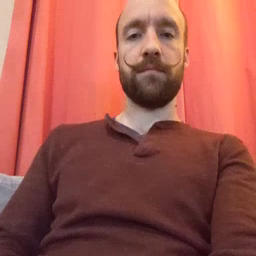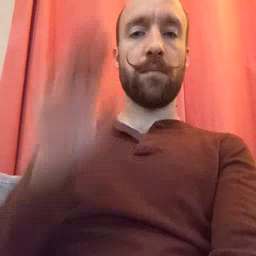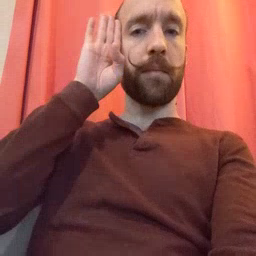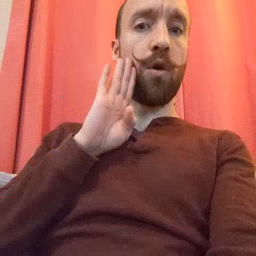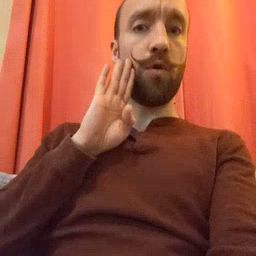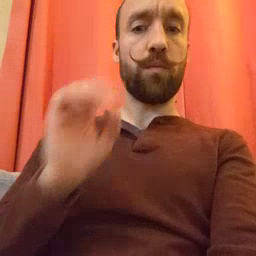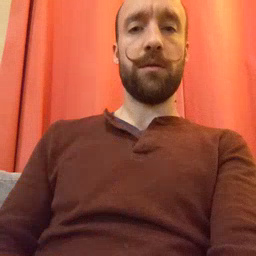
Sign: brown